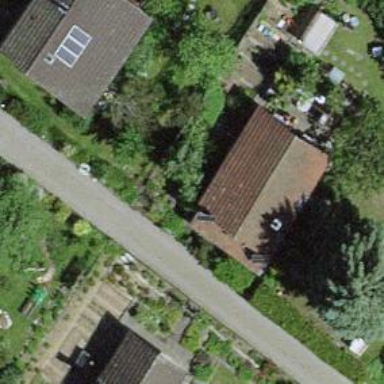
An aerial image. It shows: Bungalow.